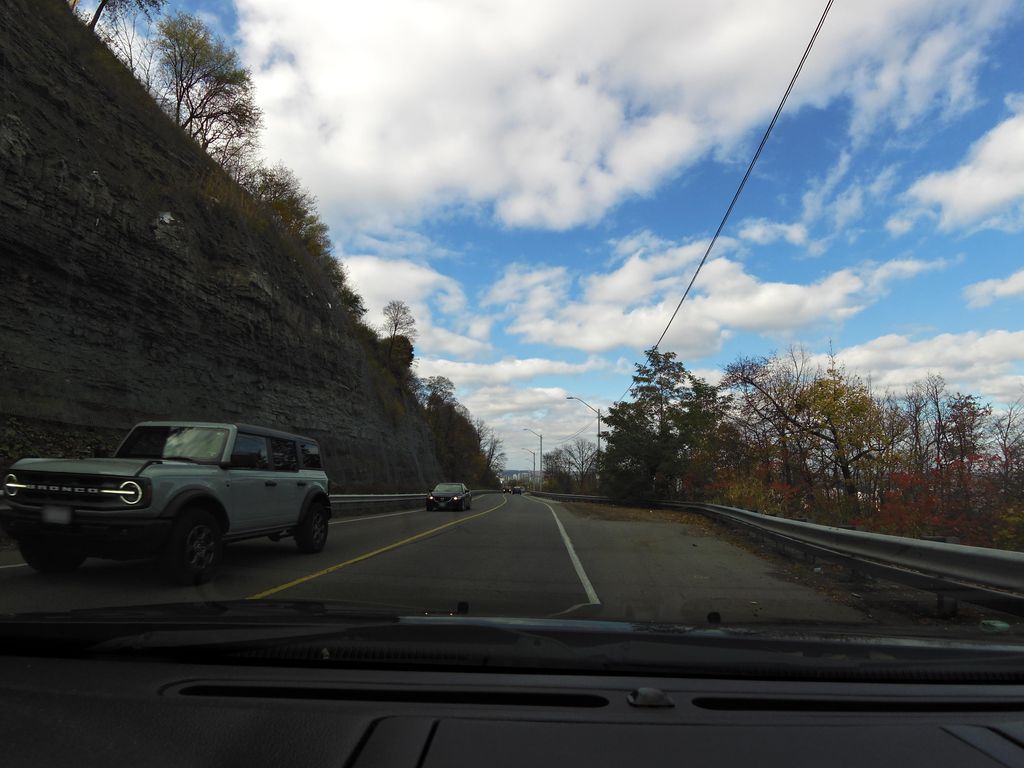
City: hamilton